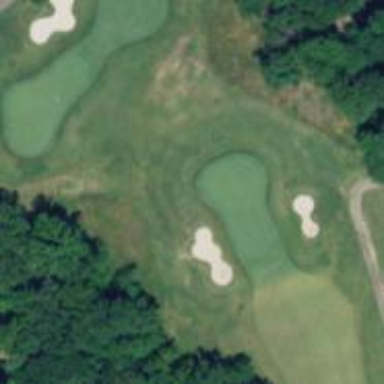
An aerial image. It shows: Golf hole.